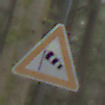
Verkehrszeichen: SeitenwindVonLinks
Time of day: Midday
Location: Outdoor (Nature)
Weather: Overcast
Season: NotSpecified
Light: Natural